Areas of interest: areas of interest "Sport and cultural"
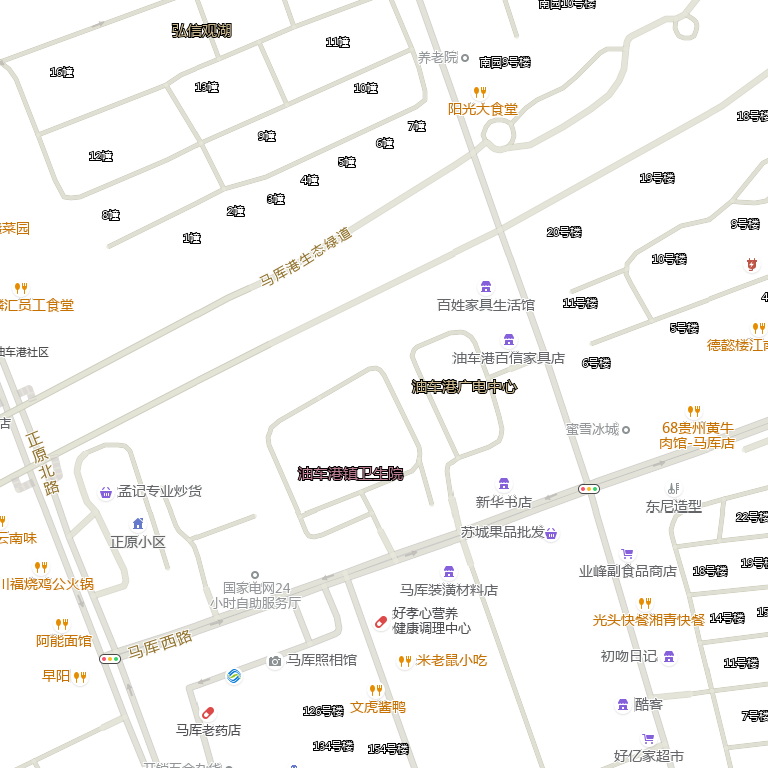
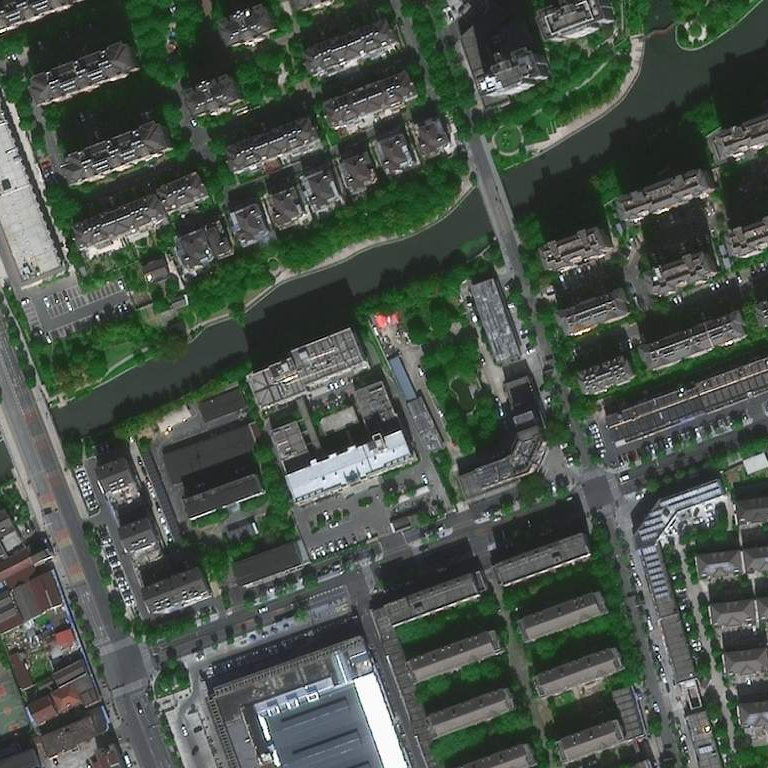